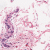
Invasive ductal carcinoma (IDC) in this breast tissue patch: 0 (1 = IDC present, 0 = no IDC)